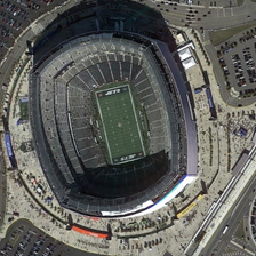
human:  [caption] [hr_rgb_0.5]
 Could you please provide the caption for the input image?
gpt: Many cars parked at the stadium.

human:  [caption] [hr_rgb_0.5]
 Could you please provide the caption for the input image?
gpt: A large number of cars were parked around the stadium.

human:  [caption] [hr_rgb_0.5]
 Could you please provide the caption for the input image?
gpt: a large number of cars parked around the stadium.

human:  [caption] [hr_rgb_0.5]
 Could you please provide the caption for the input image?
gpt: A large number of cars were parked in the stadium

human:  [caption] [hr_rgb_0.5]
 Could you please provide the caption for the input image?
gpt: A large number of cars parked at the REDOR's Stadium.